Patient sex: M
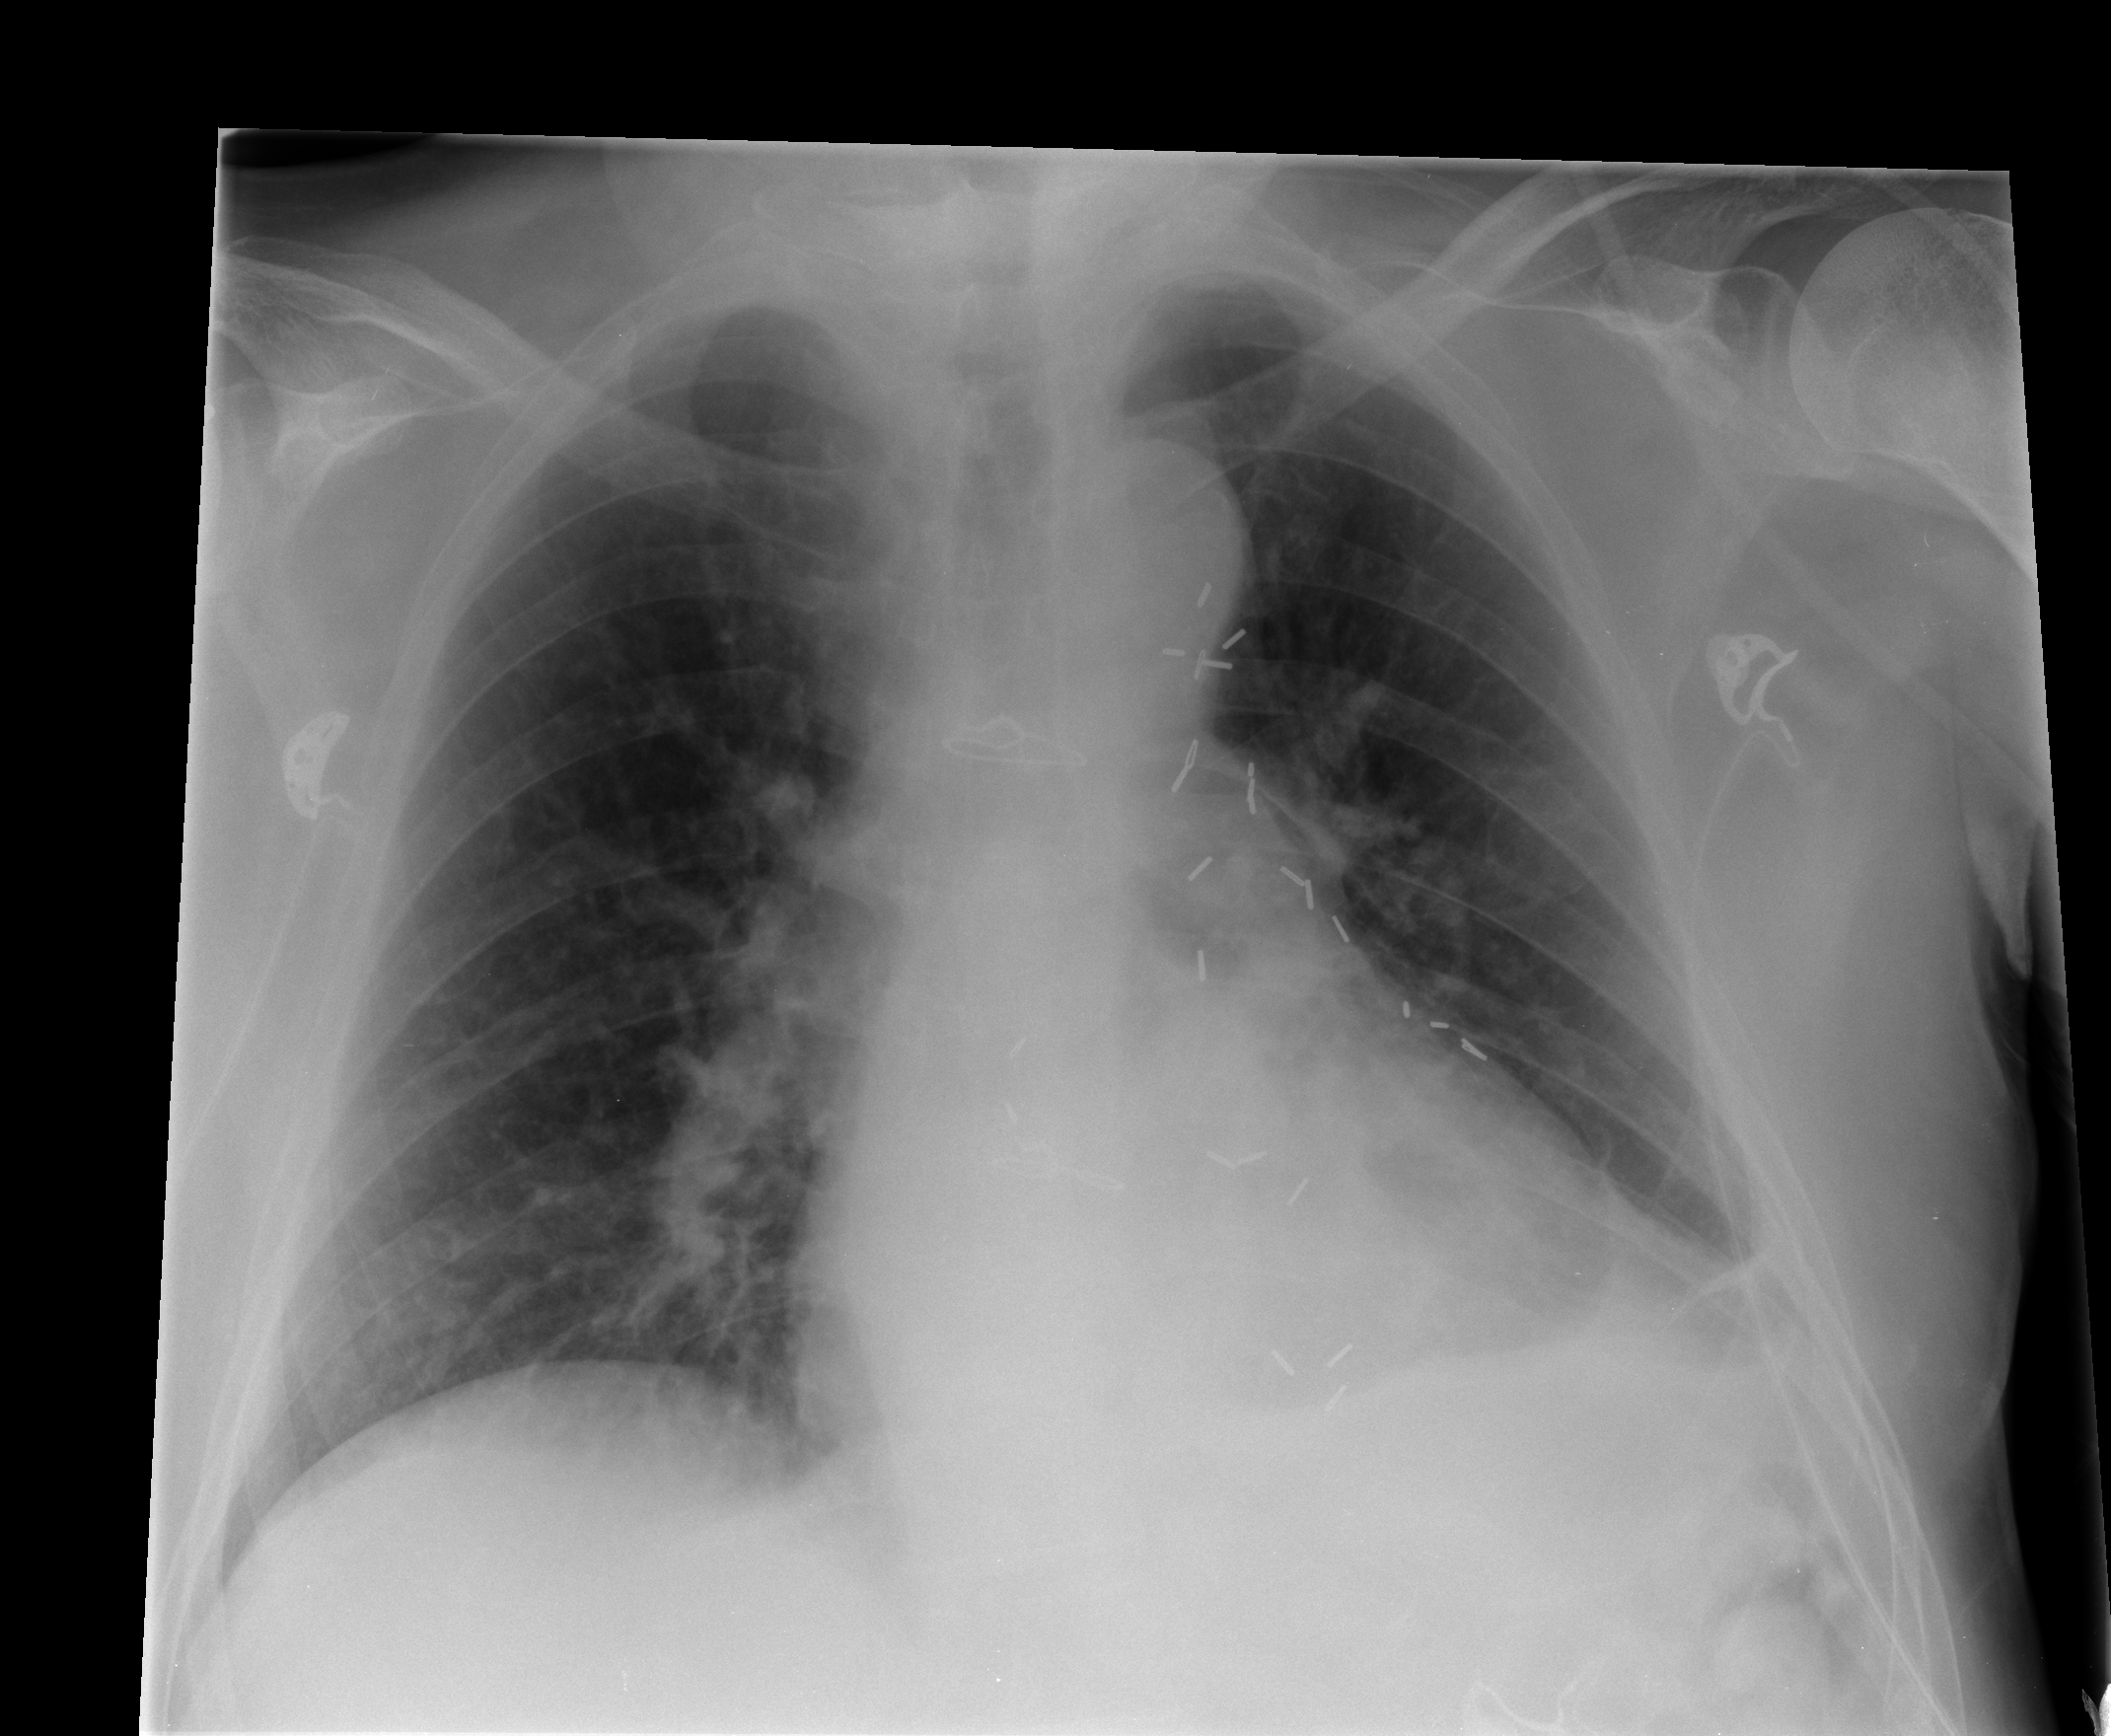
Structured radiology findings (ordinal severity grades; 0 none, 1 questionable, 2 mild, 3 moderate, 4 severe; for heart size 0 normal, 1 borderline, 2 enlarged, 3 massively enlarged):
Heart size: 2
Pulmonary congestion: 2
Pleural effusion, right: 0
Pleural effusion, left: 2
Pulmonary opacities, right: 0
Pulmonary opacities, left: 0
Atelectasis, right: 1
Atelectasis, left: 2